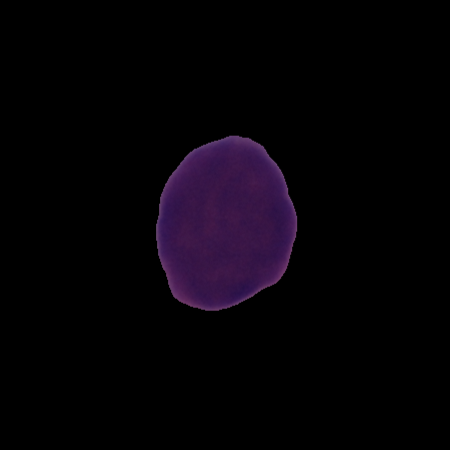
Label: cancer